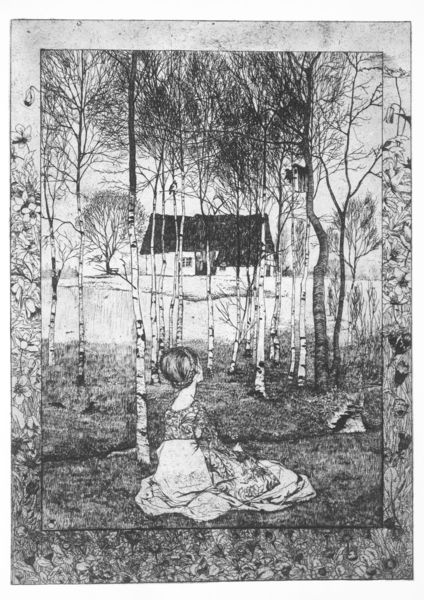
Titel: Frühling
Künstler: Heinrich Vogeler
Standort: (Seriendruck)
Schlagwörter: baum, dunkel, feder, himmel, vogel, weiß, wolken, bäume, fluss, landschaft, mädchen, sitzen, äste, blumen, fenster, frau, grau, hell, kleid, paris, schmuck, schwarz, stroh, zeichnung, dach, dame, gebäude, gras, haus, tiere, weg, wiese, malerei, muster, rock, symbolismus, teppich, dienerin, falten, mensch, rahmen, bild, bach, birke, birken, einsamkeit, horizont, natur, weide, hütte, land, haare, sitzend, kind, prinzessin, wald, holzschnitt, japan, magd, sommer, papier, zöpfe, berge, graphik, linien, herbst, winter, idylle, häuschen, stämme, jugendstil, zopf, schmal, berlin, buch, strohdach, weiden, schlicht, druck, schwarz weiss, radierung, stich, illustration, geflochten, birkenwald, märchen, bauernhaus, wäldchen, worpswede, wal, wien, alleine, vertikal, linden, rotkäppchen, überlegen, schwindt, im gras, kimono, ablehnend, handlos, rahme, vogelhaus, vogelhäuschen, haus im wald, dtroh